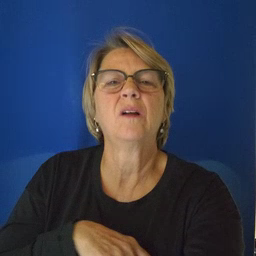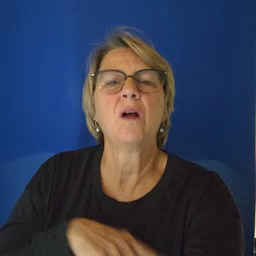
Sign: dirty